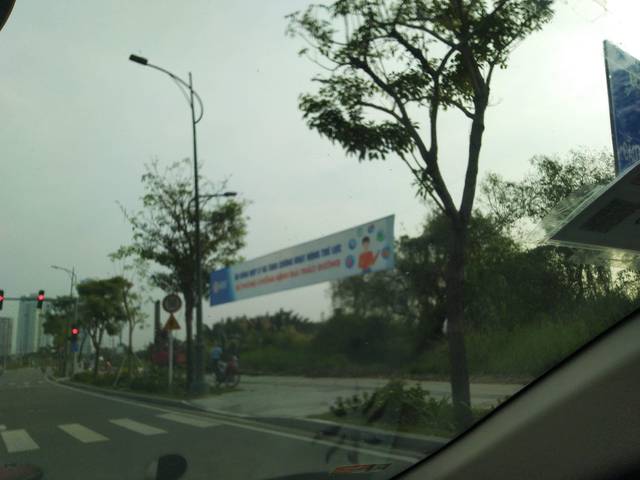
Region: Vietnam
Coordinates: 10.775, 106.717